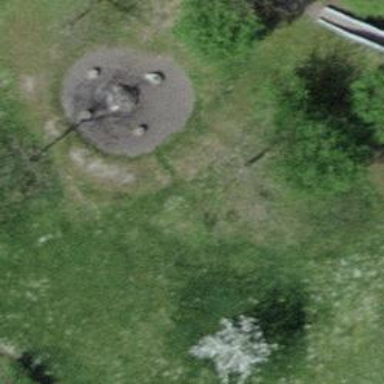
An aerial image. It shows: Picnic site for tourists.